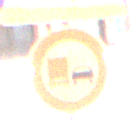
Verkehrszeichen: UeberholverbotKraftfahrzeuge
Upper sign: FlugbetriebRechts
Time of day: NotSpecified
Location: Indoor (Urban)
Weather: NotSpecified
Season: NotSpecified
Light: Artificial